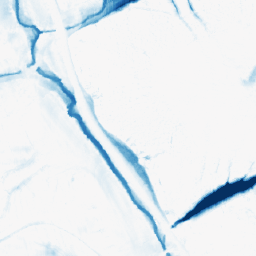
Category: morphological
Decomposition family: morphological_ellipse
Decomposition parameters: operation: closing
width: 30
height: 20
Upsampling method: nearest
Upsampling parameters: scale: 2
Upsampling scale: 2